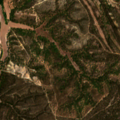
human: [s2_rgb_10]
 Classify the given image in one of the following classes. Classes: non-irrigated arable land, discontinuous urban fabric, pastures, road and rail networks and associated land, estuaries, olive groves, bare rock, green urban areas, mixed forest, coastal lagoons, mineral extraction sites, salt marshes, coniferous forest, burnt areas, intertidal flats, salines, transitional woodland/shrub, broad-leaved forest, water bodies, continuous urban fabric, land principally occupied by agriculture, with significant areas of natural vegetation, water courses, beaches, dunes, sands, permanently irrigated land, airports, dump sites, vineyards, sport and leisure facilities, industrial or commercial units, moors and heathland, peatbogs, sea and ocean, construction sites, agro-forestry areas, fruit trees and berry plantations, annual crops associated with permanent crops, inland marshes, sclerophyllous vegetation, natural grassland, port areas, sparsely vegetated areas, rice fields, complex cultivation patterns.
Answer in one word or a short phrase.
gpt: land principally occupied by agriculture, with significant areas of natural vegetation, broad-leaved forest, mixed forest, transitional woodland/shrub